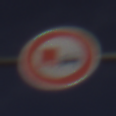
Verkehrszeichen: UeberholverbotKraftfahrzeuge
Umgebung: Outdoor, RoadRail
Tageszeit: MorningAfternoon
Wetter: PartlyCloudy
Licht: Natural
Jahreszeit: NotSpecified
Kontrast: HighContrast